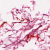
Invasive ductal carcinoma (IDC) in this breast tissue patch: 0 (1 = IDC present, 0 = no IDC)